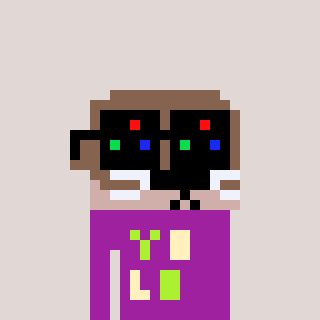
a pixel art character with square black sunglasses, a otter-shaped head and a magenta-colored body on a warm background